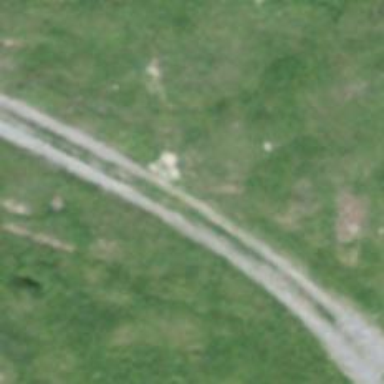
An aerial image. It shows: Grassy track with grade3 tracktype.